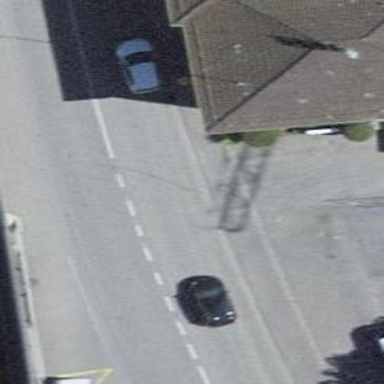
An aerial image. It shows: Bus stop with shelter.